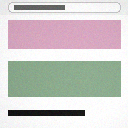
Screen state: on